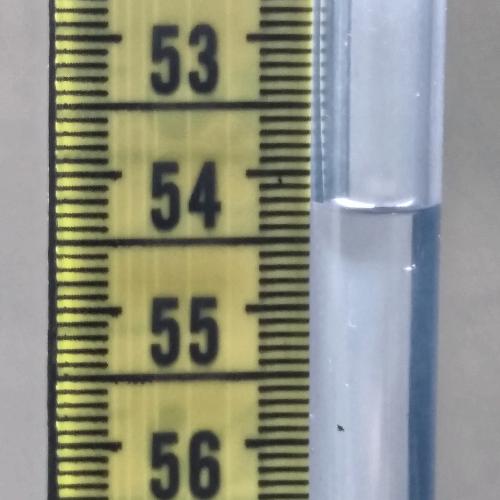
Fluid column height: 54.2 cm